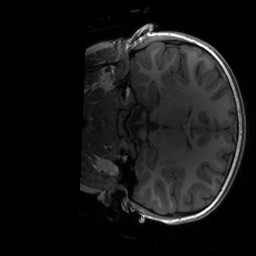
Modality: T1w
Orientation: coronal
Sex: female
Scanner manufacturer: siemens
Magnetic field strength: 3 T
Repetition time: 1.9 s
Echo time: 0.00243 s